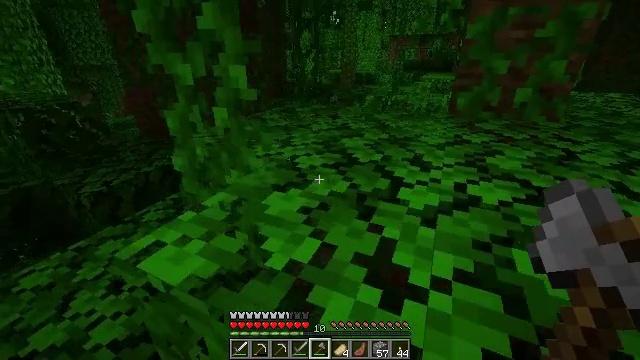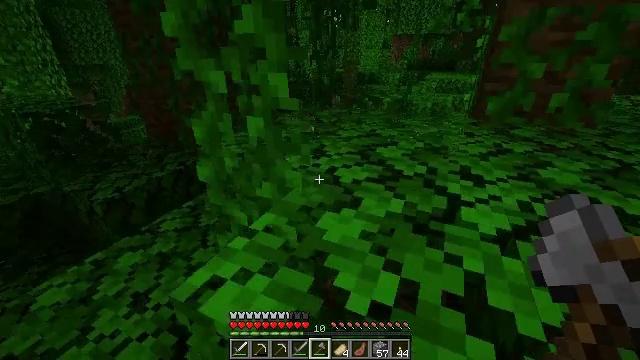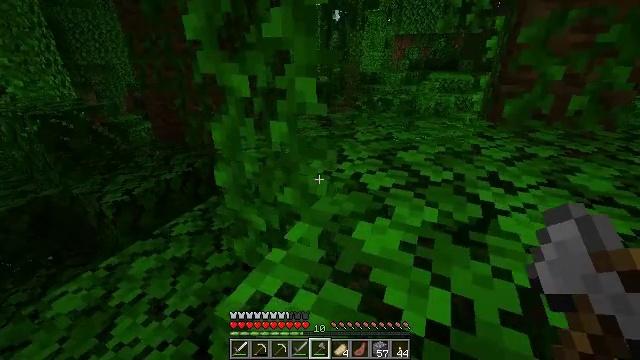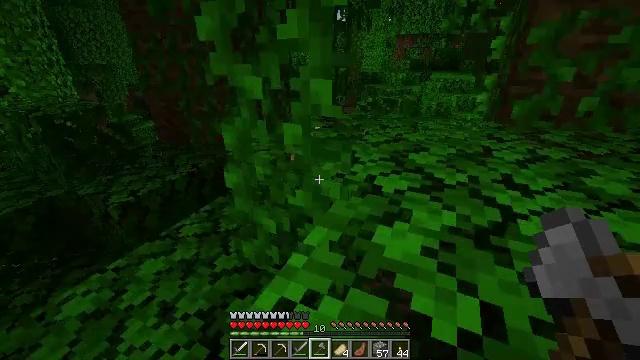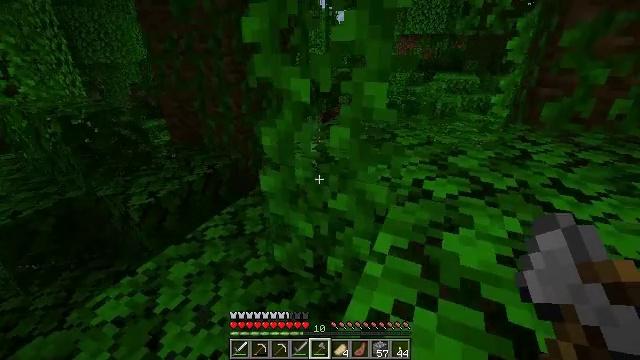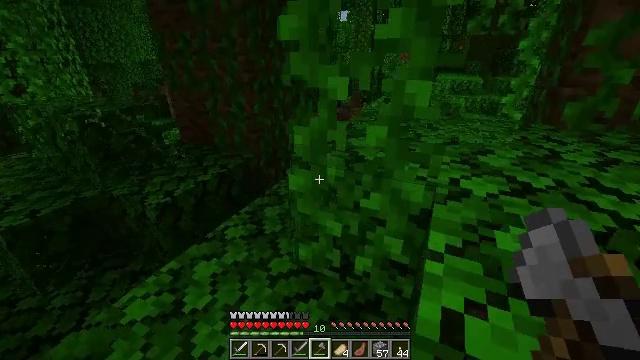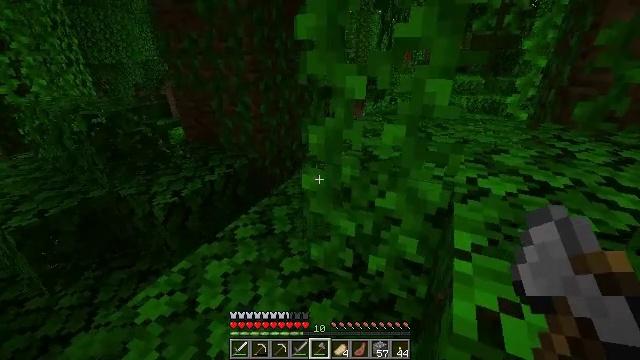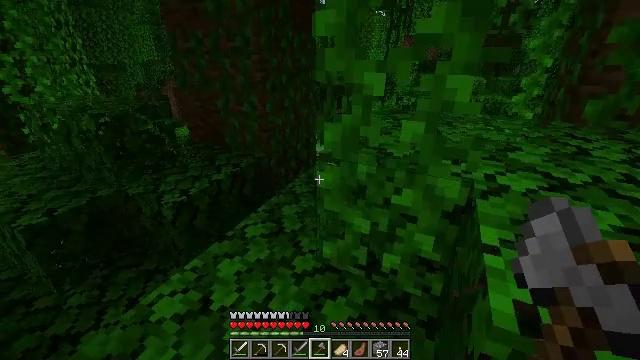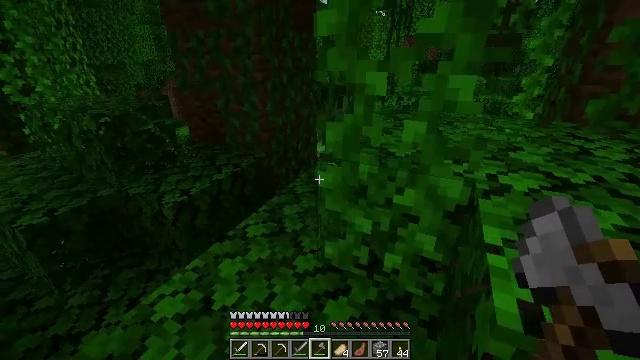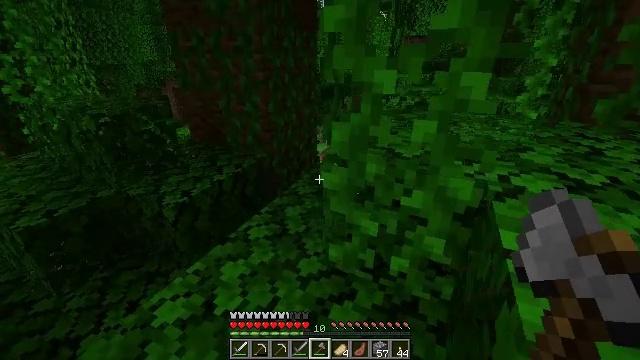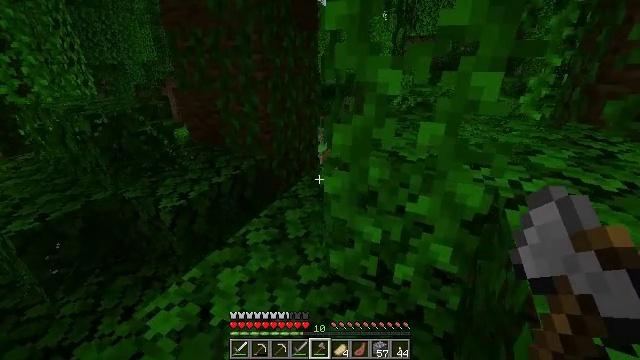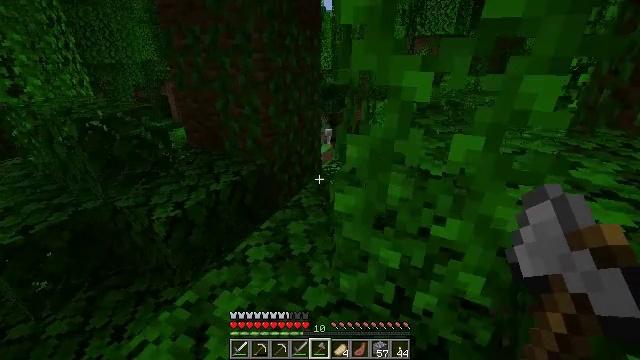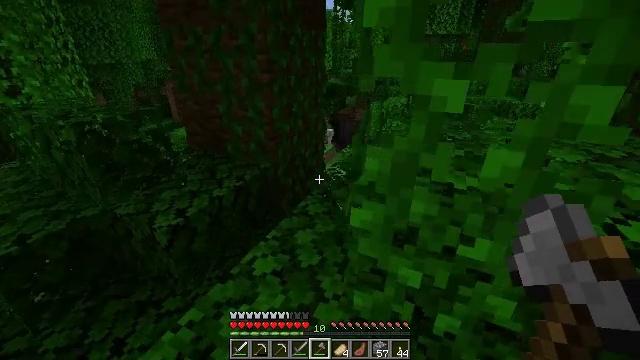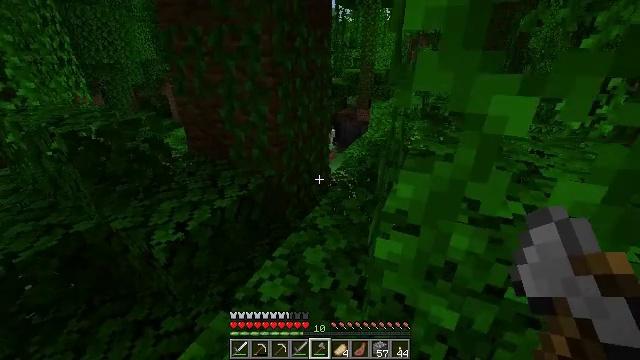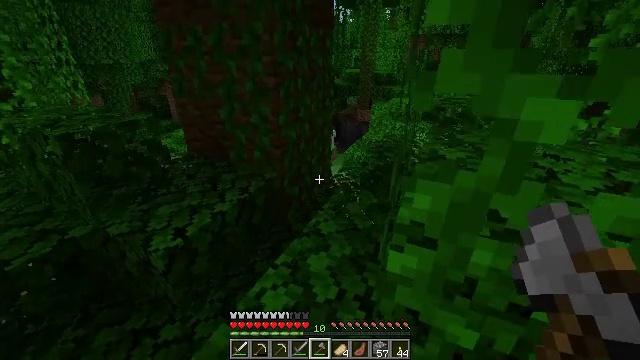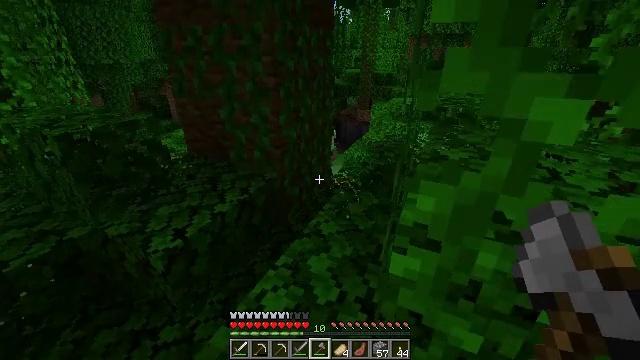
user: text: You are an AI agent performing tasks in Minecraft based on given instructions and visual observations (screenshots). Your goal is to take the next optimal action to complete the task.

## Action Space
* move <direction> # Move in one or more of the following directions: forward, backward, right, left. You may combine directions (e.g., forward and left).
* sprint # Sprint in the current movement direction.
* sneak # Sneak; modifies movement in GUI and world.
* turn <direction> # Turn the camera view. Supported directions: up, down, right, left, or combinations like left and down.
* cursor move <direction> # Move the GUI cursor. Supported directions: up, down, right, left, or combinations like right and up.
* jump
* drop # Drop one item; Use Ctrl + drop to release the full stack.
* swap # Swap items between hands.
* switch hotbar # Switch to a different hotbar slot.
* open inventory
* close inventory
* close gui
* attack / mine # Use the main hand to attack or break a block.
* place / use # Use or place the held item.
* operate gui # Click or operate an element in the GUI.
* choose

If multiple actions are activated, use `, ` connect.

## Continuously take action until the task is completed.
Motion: motion action
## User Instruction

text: Collect the grass block using a shovel.
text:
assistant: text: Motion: move forward and move left
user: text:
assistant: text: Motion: move left
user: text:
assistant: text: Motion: move left
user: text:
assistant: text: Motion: move left
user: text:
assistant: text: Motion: move left
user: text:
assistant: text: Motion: no_op
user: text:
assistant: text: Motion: no_op
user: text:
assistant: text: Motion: no_op
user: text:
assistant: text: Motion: move forward
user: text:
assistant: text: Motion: move forward
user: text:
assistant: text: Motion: move forward and move left
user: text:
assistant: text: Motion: move forward and move left
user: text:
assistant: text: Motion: move forward
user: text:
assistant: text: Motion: no_op
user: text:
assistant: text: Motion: no_op
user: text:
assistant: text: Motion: no_op
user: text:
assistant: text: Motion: no_op
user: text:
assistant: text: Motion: no_op
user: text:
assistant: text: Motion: no_op
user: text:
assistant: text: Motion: move forward
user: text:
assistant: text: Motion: move forward
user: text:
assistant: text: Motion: move forward
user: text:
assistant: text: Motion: move forward
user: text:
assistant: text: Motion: move forward
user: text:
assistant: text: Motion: move forward
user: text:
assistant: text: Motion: move forward
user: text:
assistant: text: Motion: move forward
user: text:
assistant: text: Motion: move forward and move right
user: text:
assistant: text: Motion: move forward and move right
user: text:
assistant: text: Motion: move forward and move right